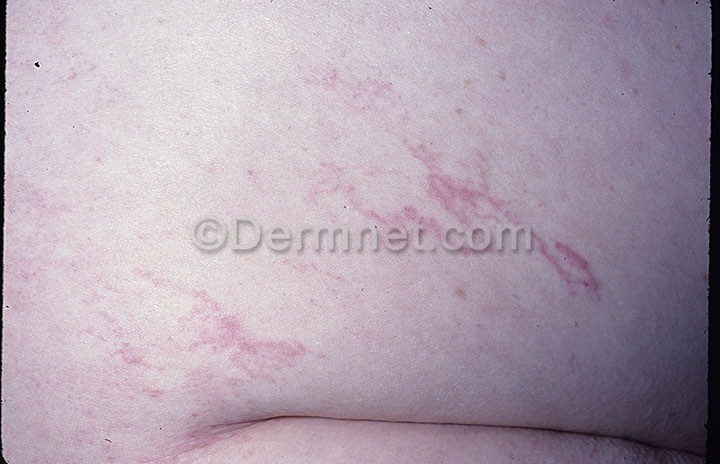
Disease: Scabies Lyme Disease and other Infestations and Bites